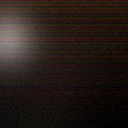
Screen state: off